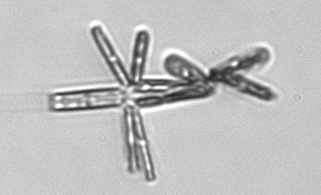
Label: Thalassionema